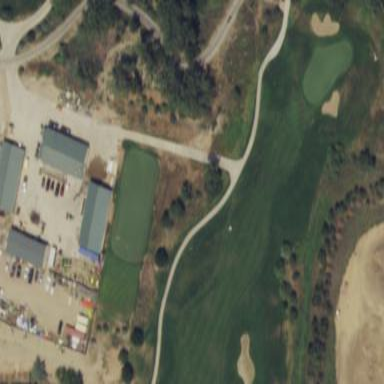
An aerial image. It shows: Grassy area designated as golf fairway.